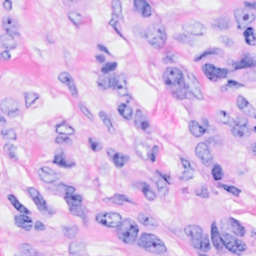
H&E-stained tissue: Breast